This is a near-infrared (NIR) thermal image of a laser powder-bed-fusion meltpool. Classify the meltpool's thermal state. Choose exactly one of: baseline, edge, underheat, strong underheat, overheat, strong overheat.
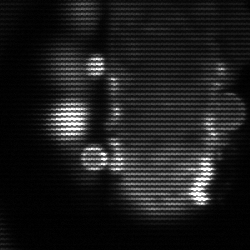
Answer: strong underheat